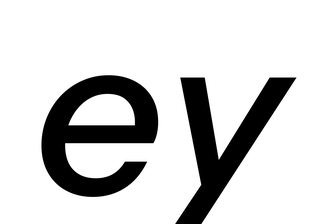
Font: InstrumentSans-Italic_Medium_Italic